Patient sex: M
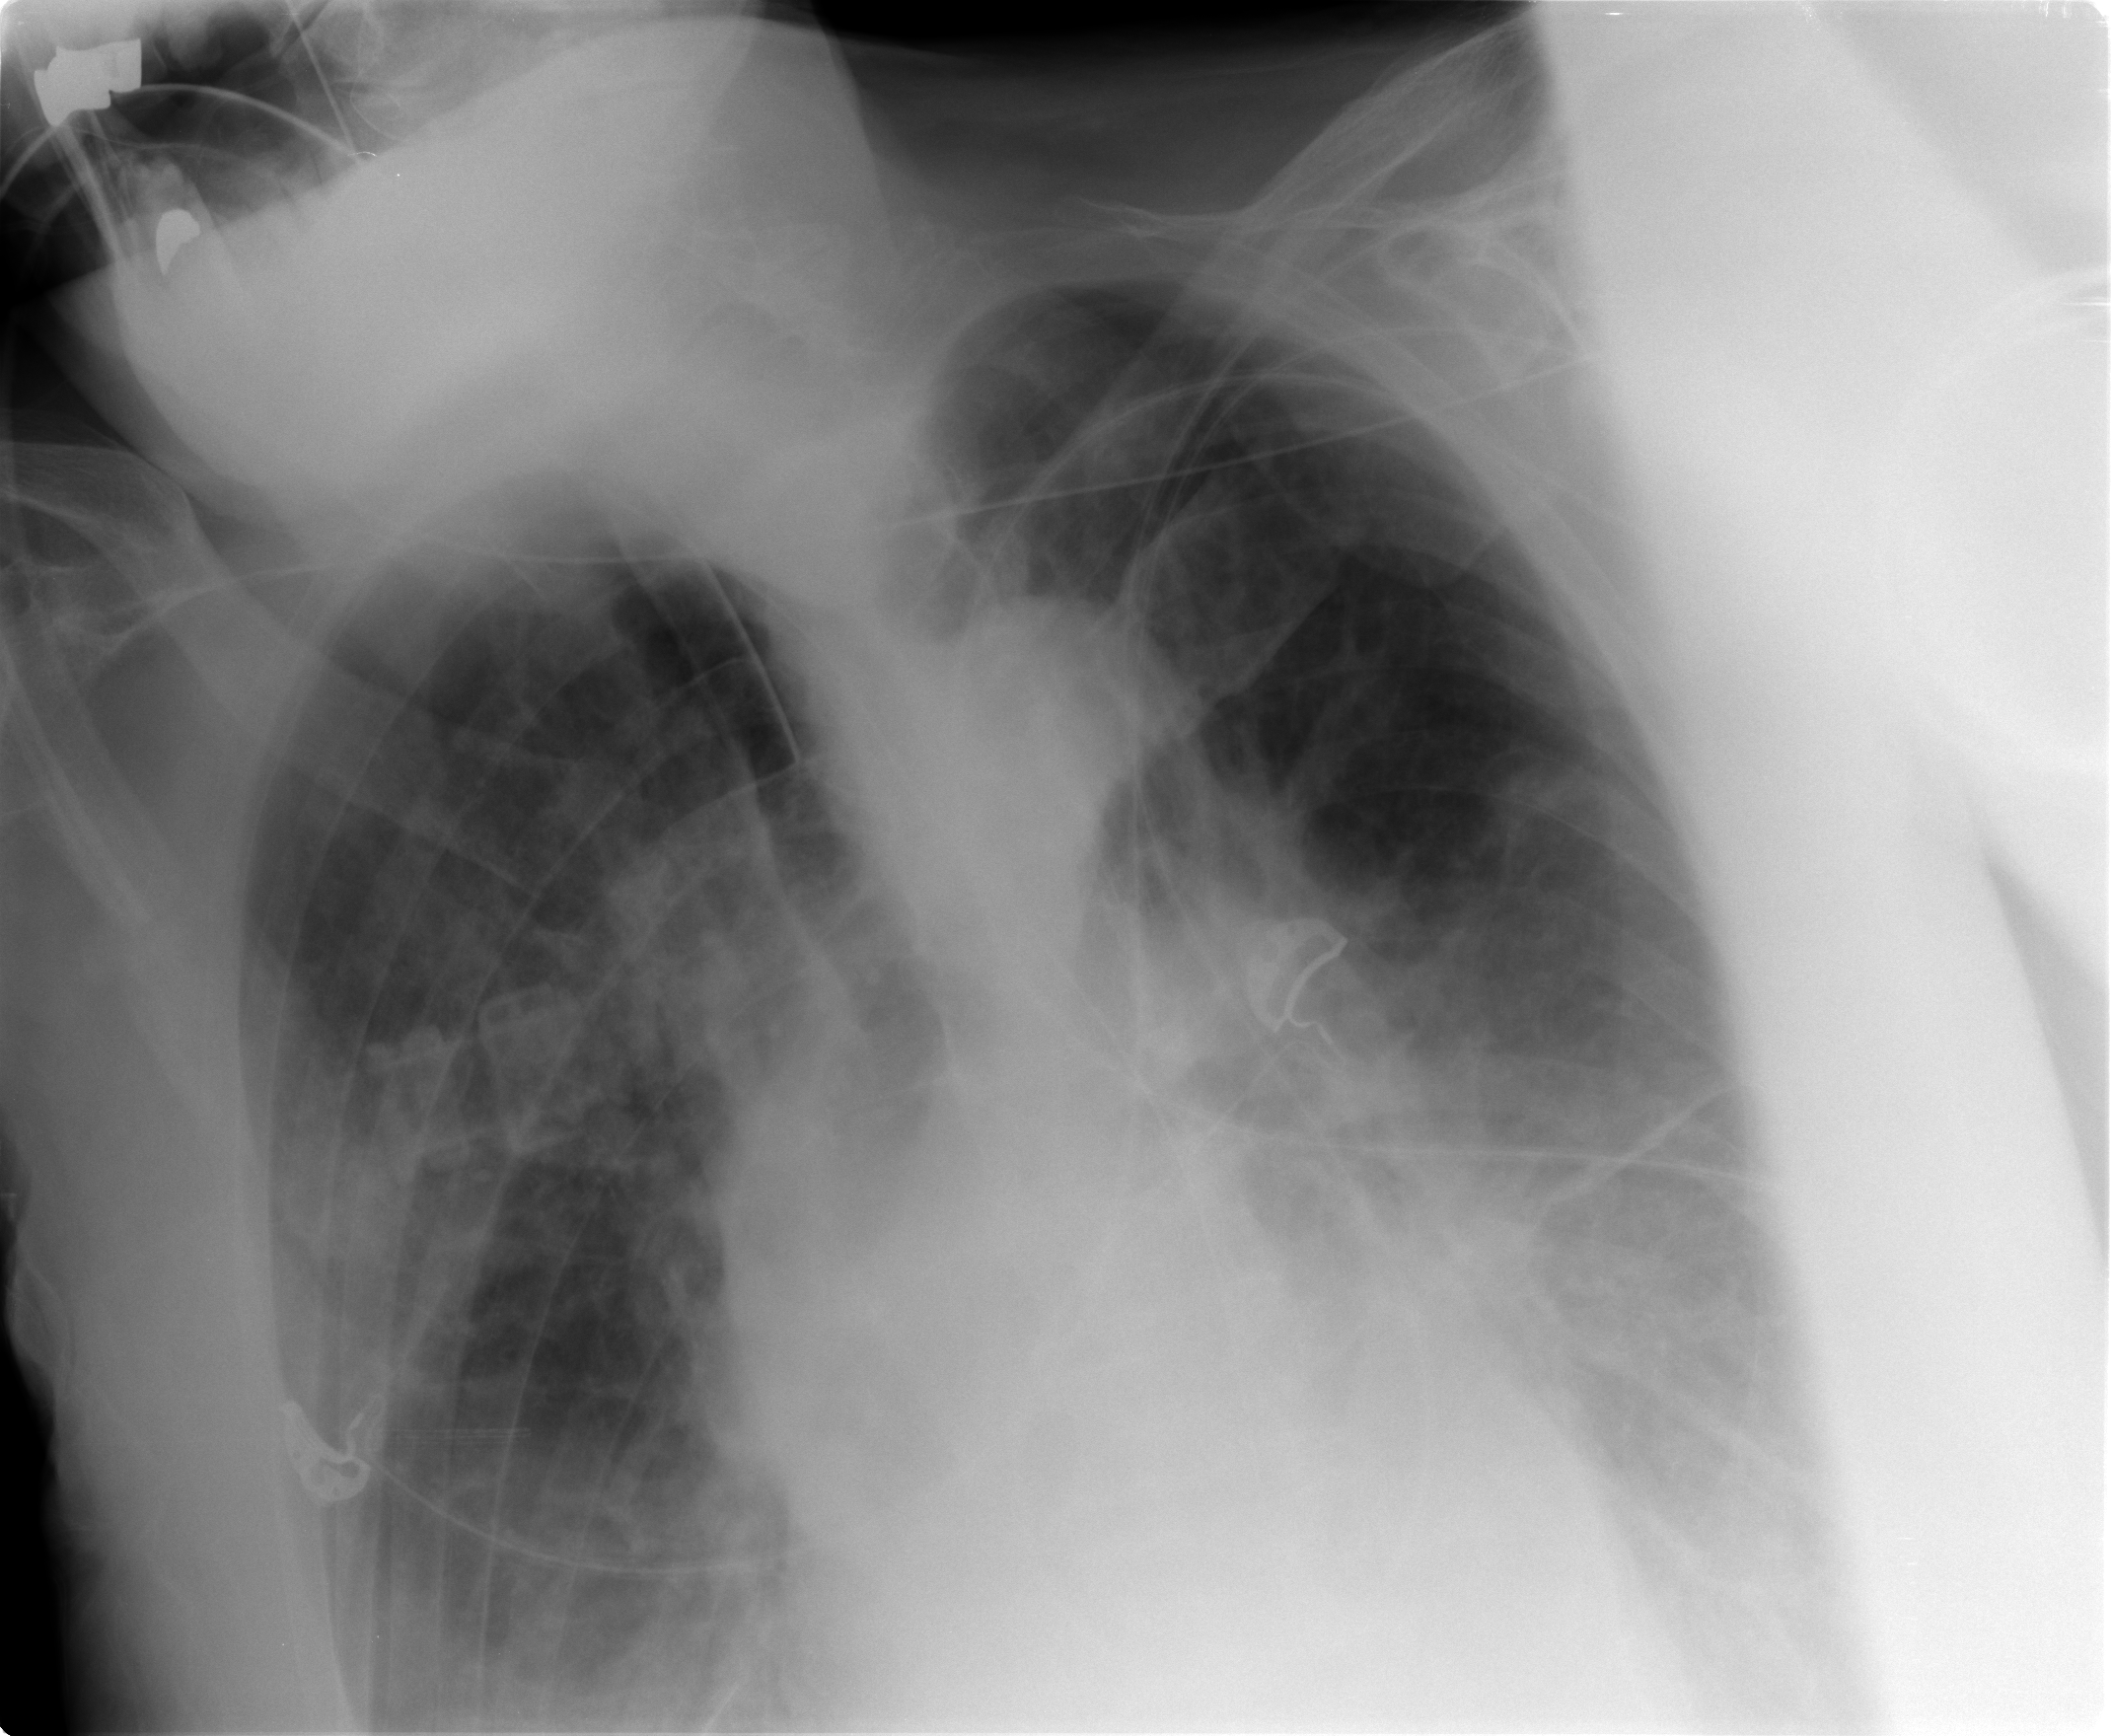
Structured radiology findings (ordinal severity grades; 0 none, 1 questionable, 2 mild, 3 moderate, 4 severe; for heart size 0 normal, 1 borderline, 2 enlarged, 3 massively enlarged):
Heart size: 2
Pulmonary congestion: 2
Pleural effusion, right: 3
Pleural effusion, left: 2
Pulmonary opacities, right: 0
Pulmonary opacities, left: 2
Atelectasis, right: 3
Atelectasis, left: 3